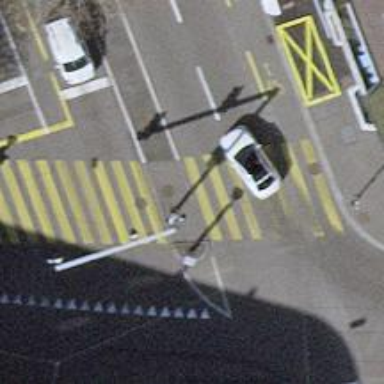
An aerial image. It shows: Crossing with traffic signals and zebra markings.